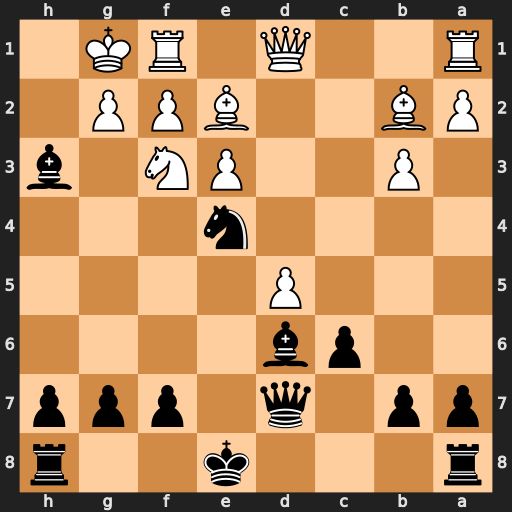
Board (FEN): r3k2r/pp1q1ppp/2pb4/3P4/4n3/1P2PN1b/PB2BPP1/R2Q1RK1
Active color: b
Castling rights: kq
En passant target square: -
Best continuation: Bxg2 Kxg2 Qg4+